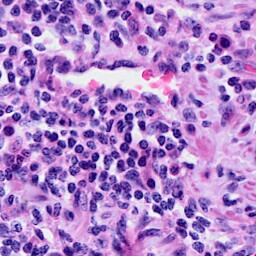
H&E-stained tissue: Cervix